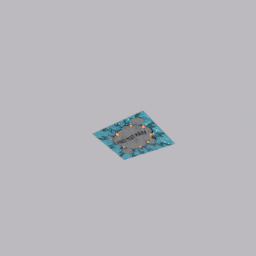
Label: decoration